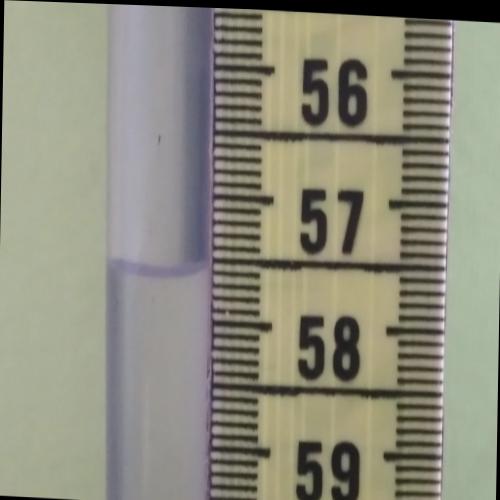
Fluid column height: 57.6 cm